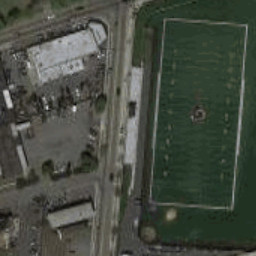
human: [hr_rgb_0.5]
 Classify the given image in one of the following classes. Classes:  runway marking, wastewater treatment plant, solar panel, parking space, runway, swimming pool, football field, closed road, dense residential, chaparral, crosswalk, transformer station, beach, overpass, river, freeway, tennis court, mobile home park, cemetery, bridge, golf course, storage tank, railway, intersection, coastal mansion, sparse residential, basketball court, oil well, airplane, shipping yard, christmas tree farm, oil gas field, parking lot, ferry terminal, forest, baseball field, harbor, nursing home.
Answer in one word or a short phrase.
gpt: football field